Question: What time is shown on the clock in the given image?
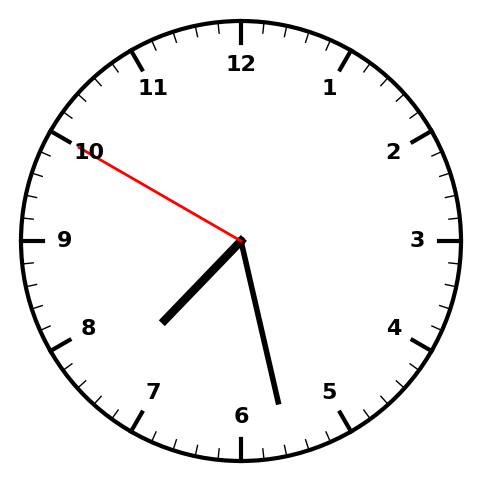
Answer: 07:27:50